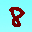
Label: 8